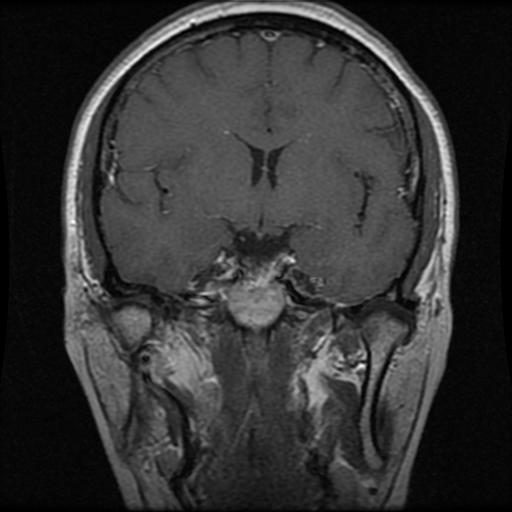
Label: pituitary